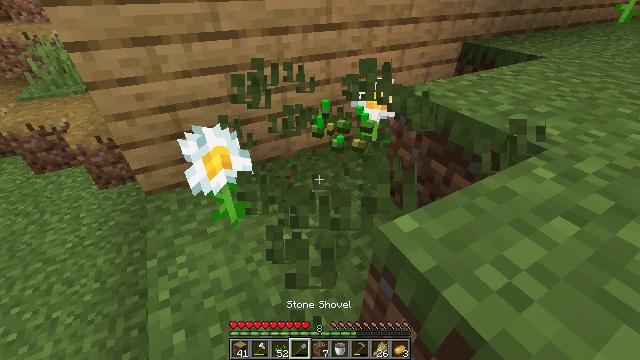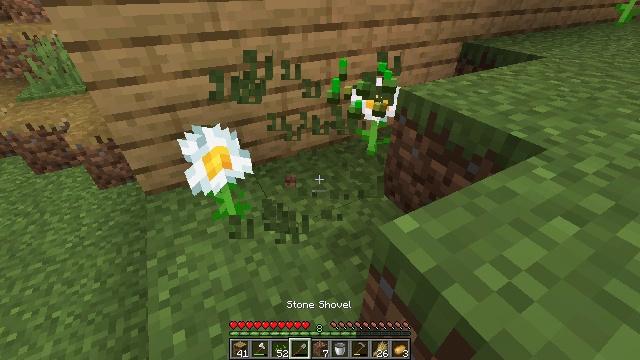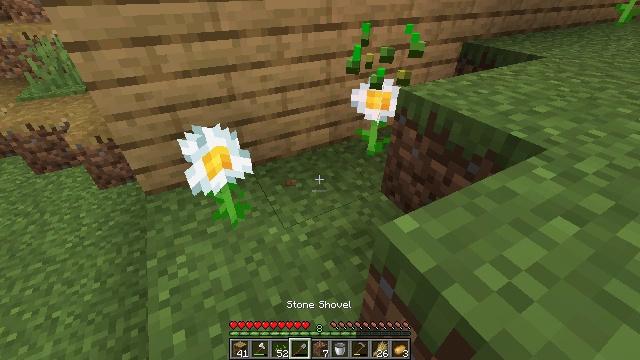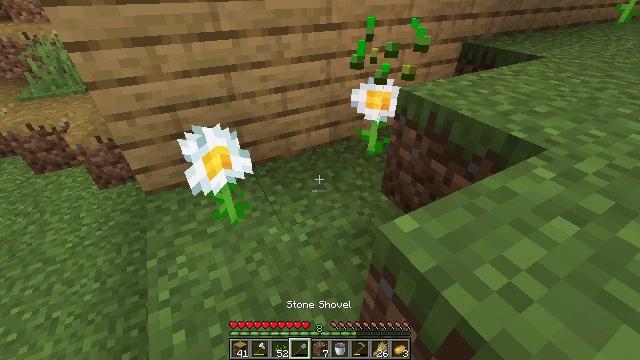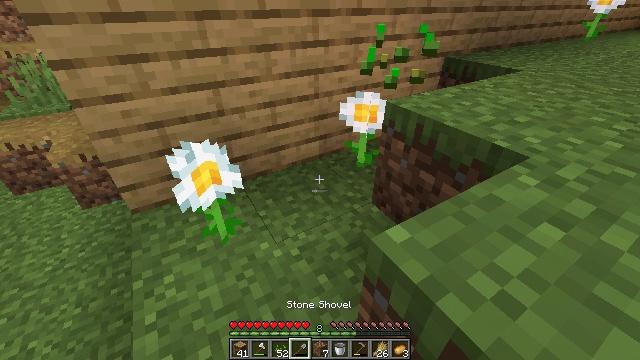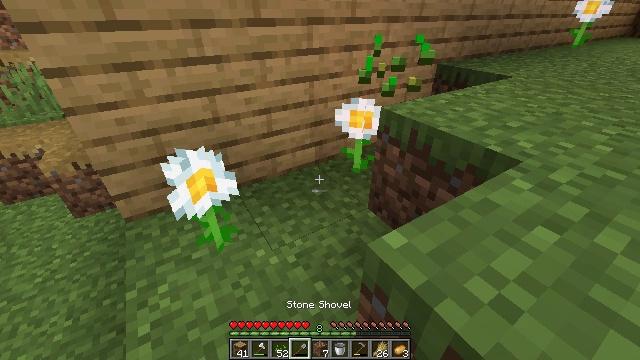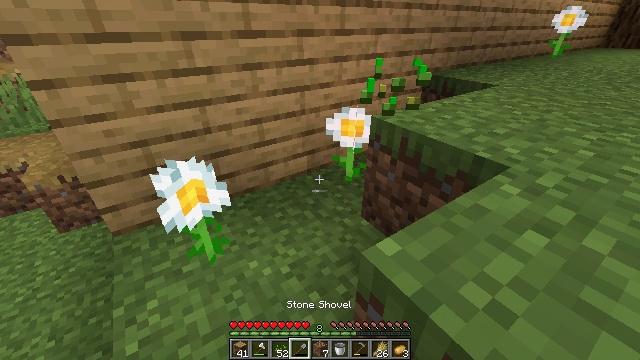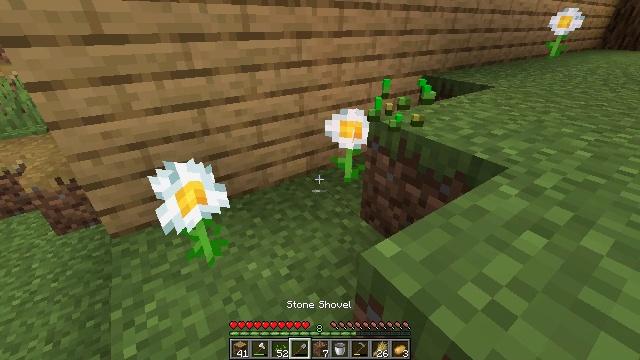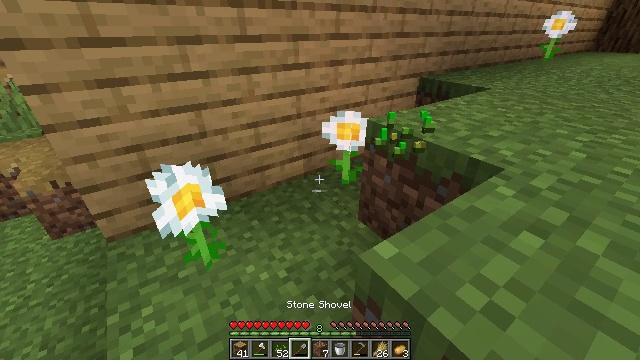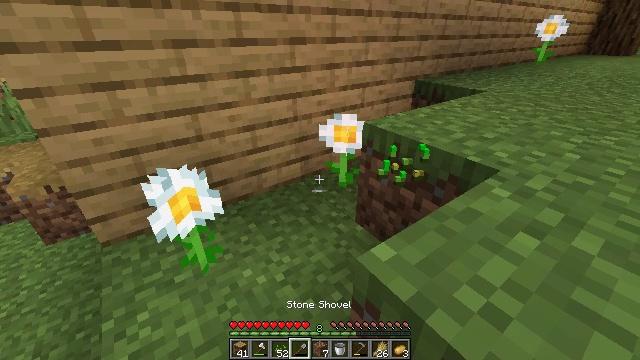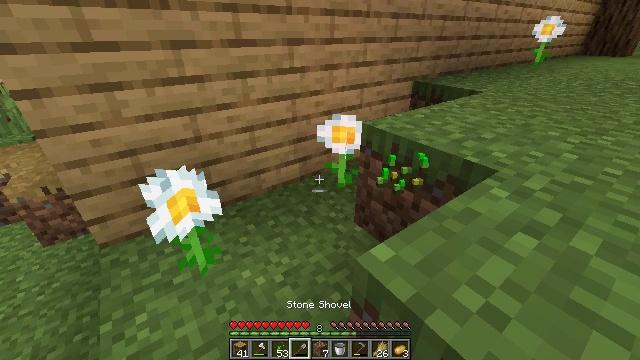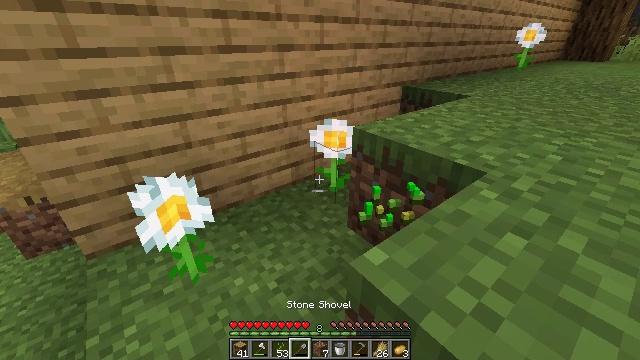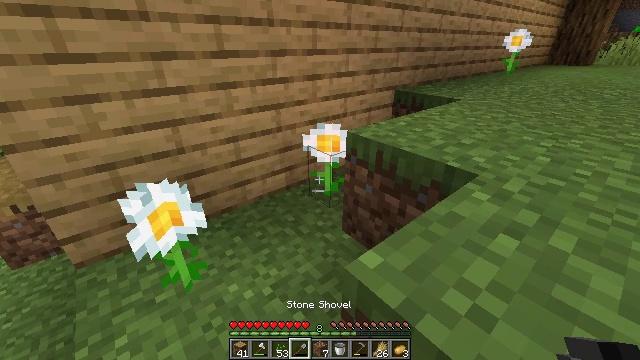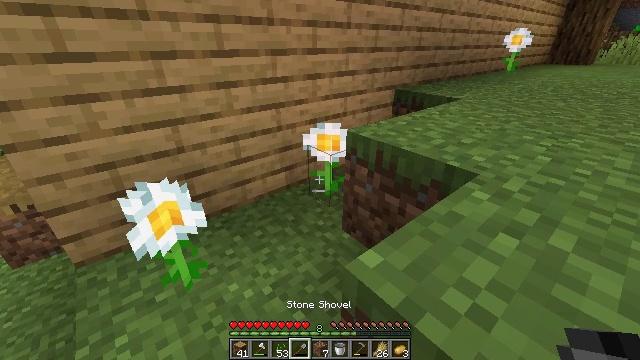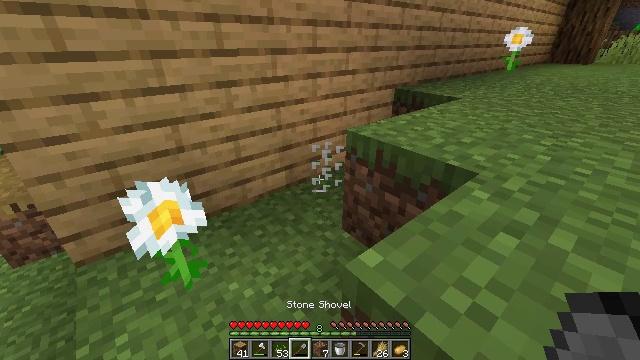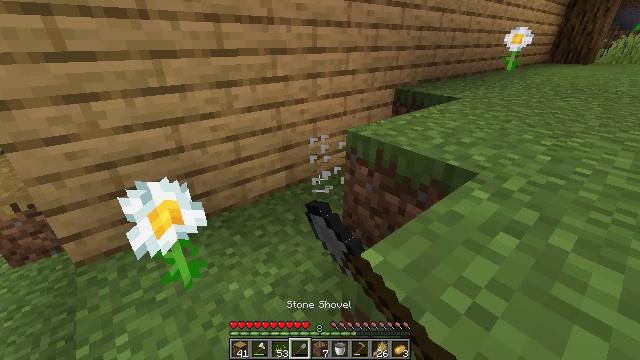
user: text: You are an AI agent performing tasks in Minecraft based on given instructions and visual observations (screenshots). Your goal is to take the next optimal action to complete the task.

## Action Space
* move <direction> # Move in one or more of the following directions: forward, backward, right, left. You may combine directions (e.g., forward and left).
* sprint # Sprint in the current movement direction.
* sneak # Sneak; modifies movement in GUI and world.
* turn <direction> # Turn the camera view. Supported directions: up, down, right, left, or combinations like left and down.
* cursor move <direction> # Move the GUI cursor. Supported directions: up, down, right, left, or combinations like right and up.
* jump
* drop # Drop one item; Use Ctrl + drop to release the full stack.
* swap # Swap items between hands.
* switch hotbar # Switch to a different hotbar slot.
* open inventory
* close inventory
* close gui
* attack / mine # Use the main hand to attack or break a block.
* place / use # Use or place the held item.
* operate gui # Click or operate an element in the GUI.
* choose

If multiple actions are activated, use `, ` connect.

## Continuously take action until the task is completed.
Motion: motion action
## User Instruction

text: Mine the oxeye daisy flower.
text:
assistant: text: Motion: no_op
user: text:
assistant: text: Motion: no_op
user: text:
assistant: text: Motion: no_op
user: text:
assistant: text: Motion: turn right and up
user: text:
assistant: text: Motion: turn right and up
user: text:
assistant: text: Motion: turn right and up
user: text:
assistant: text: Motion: no_op
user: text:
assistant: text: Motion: no_op
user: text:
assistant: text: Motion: no_op
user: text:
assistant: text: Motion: no_op
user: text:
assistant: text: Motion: turn right and up
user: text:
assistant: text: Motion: turn right
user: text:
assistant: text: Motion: no_op
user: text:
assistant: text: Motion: attack / mine
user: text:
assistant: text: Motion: attack / mine
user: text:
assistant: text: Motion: no_op
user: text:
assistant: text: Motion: no_op
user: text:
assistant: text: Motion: no_op
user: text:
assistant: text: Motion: no_op
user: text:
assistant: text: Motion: turn left and down
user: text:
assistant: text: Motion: turn left
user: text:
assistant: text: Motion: turn left
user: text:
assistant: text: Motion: turn left
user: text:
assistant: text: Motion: turn left
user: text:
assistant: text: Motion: turn left
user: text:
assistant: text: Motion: no_op
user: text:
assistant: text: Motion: attack / mine
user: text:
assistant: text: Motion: attack / mine
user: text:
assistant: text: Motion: attack / mine
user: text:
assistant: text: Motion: turn right